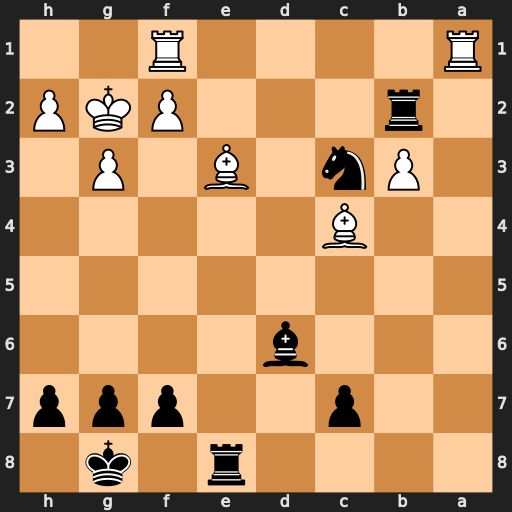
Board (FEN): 4r1k1/2p2ppp/3b4/8/2B5/1Pn1B1P1/1r3PKP/R4R2
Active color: b
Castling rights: -
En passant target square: -
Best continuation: Rxe3 Ra8+ Bf8